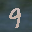
Label: 9